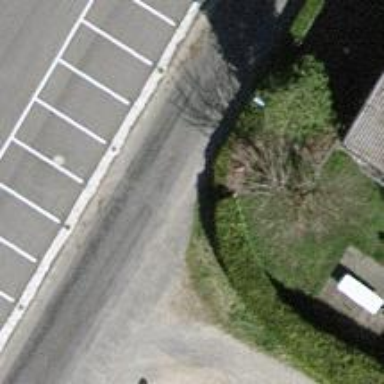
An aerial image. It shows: Hedge barrier.